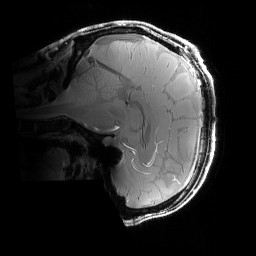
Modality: PDw
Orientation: sagittal
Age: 23
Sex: male
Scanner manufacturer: siemens
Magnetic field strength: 6.98 T
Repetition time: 1.78 s
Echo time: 0.00386 s